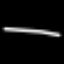
Label: line